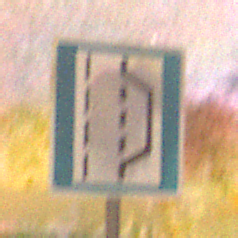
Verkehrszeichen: NothalteUndPannenbucht
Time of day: Night
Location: Outdoor (Nature)
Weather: Clear
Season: NotSpecified
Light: Natural